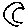
Label: moon